Aerial crown-view tile of a tropical tree (Barro Colorado Island, Panama), acquired 20241014:
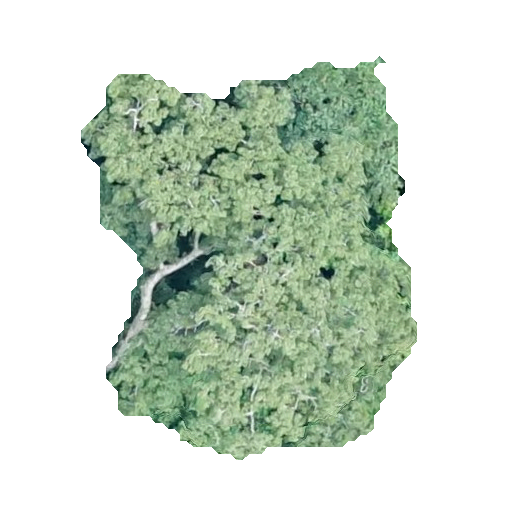
Species: Ceiba pentandra
GBIF accepted scientific name: Ceiba pentandra
Crown area: 157.624 m²